Question: I am creating a click and point adventure game. I have a character walking in the area but I'm unsure as to how to constrain where his feet can venture to. In the attached image, I have his feet in yellow, but I must not allow him to go outside the blue polygon area on the floor.
Any ideas on how to make this work? Please bear in mind, I'm creating a tween for the character to follow when the user clicks the screen. If he bumps into an area outside of the polygon, it will make the player (pink rectangle) stop.
I've tried arcade physics but that's only for square based sprites. I guess I have to use p2 physics? Can I use p2 physics on shapes or maybe a simple line like the polygon area?

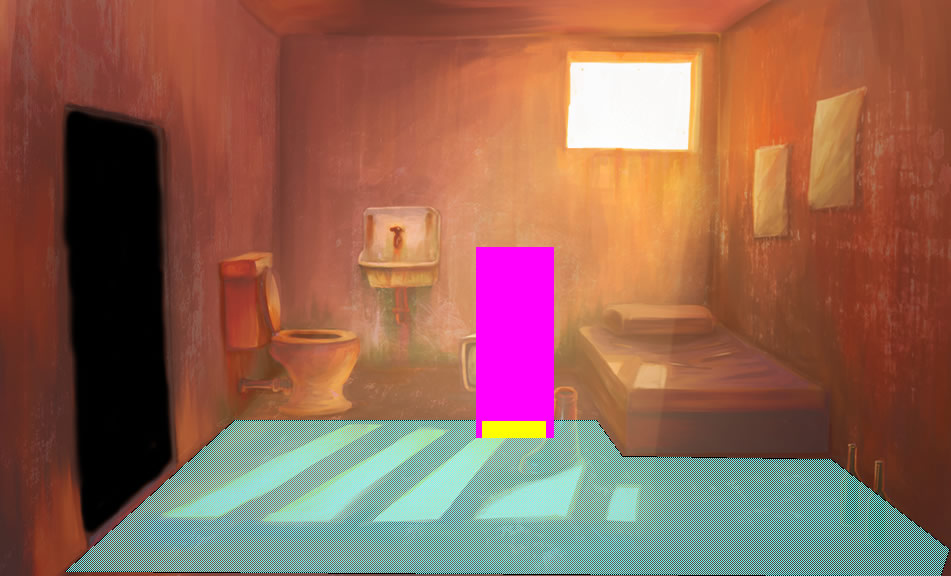
Answer: You don't need to use any of Phasers physics engines to handle this, you can do it using the Polygon geometry object and just check if the click is within the polygon or not.
Here's an online example: <URL>
But the code is quite simple. First create a polygon (be aware about overlapping points and the way the poly winds, see docs for details):
'''
poly = new Phaser.Polygon([ new Phaser.Point(200, 100), new Phaser.Point(350, 100), new Phaser.Point(375, 200), new Phaser.Point(150, 200) ]);
'''
and then just check if they've clicked within it:
'''
if (poly.contains(game.input.x, game.input.y))
{
// allow walk
}
'''